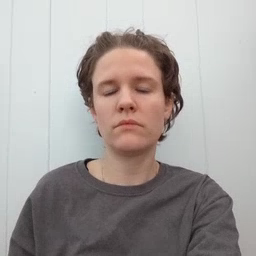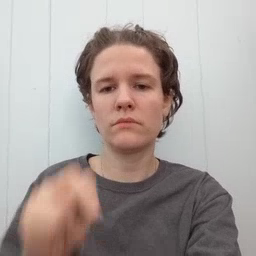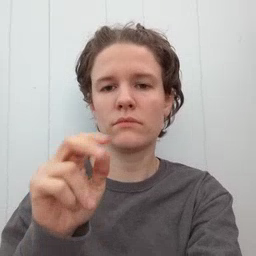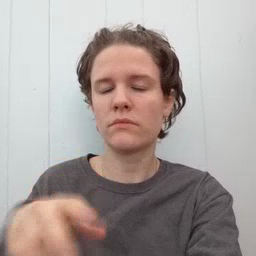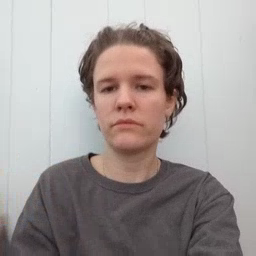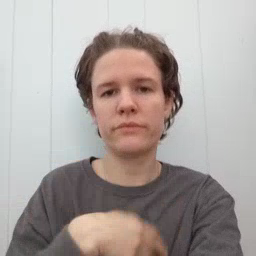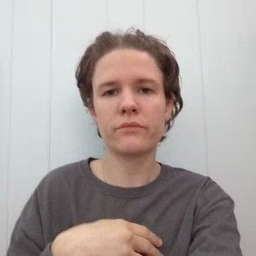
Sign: nap